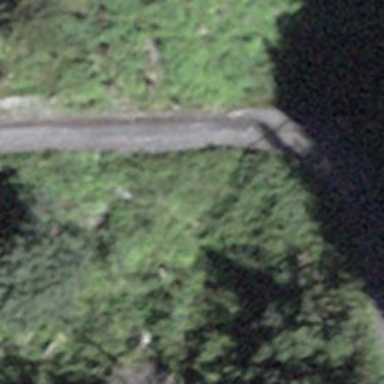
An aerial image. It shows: Culvert tunnel.